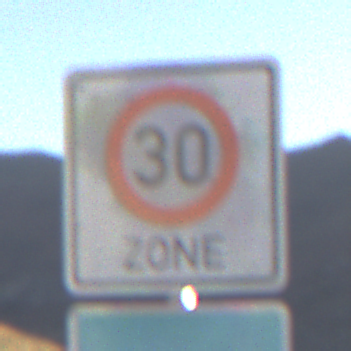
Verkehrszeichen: BeginnZone30
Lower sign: Sackgasse
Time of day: SunriseSunset
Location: Outdoor (Nature)
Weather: Clear
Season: NotSpecified
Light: Natural